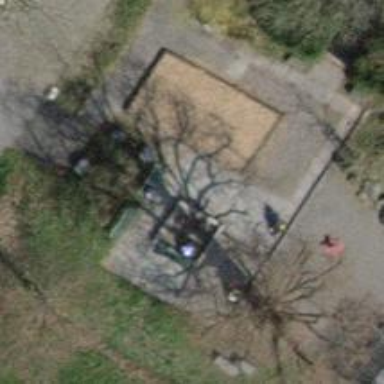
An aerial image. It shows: Playground area for leisure activities on the land.